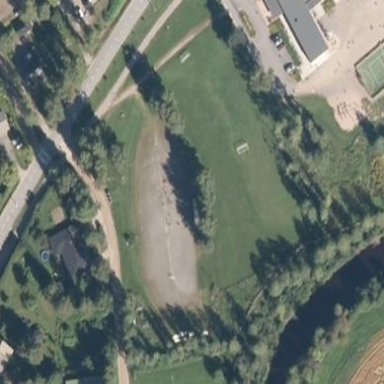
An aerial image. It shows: Grass pitch used for soccer.